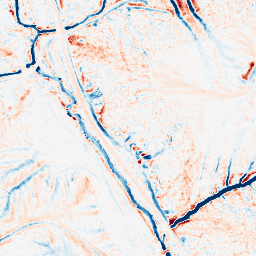
Category: edge_preserving
Decomposition family: median
Decomposition parameters: size: 11
Upsampling method: sinc_hamming
Upsampling parameters: scale: 8
kernel_size: 16
Upsampling scale: 8